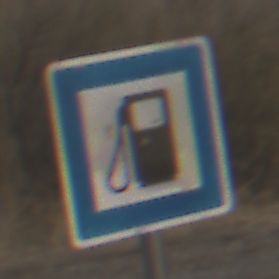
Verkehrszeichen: Tankstelle
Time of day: SunriseSunset
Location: Outdoor (RoadRail)
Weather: PartlyCloudy
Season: NotSpecified
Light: Natural